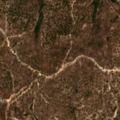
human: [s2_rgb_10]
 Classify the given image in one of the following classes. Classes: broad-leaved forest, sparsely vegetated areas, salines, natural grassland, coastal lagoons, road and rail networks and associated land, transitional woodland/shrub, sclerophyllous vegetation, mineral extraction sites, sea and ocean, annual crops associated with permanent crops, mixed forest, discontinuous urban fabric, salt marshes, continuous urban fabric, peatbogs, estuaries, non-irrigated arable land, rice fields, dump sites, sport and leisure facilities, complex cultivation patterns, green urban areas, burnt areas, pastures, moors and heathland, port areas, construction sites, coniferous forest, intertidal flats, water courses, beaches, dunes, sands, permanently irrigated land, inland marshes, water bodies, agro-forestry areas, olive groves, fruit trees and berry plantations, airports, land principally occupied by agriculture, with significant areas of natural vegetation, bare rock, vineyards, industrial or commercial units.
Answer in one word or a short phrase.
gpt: agro-forestry areas, broad-leaved forest, mixed forest